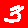
Digit: 3